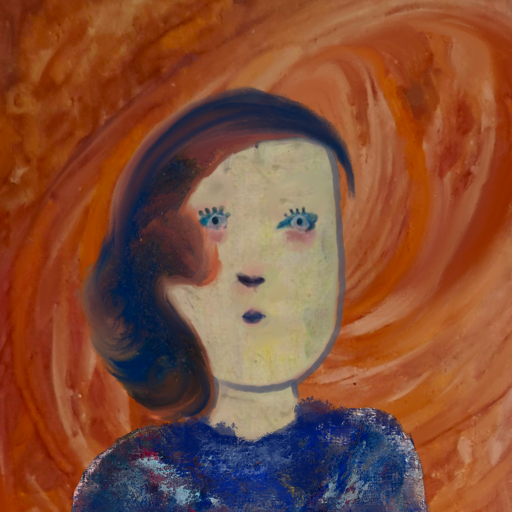
Background: Pious_Lady, Head And Neck Front: Hill_Girl, Face Front: Hill_Girl, Bust: Irani, Hair Front: Mother_And_Son_Son, Head Accessory: Blank, Second Necklace: Blank, Necklace: Blank, Baby: Blank